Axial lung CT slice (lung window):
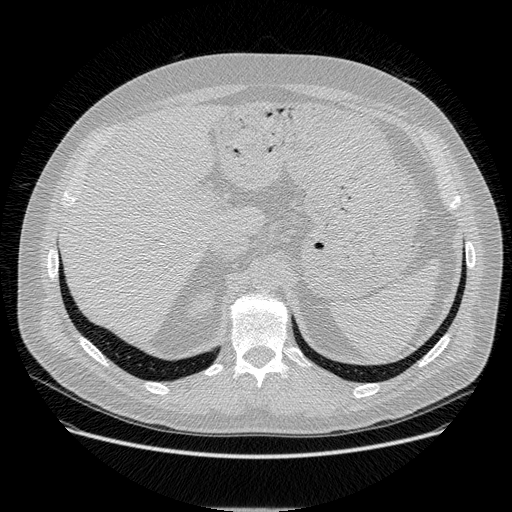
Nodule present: no